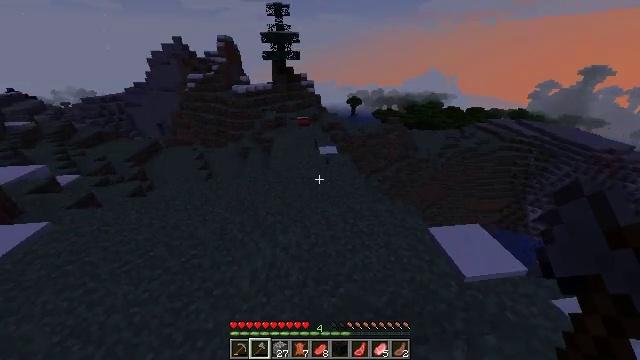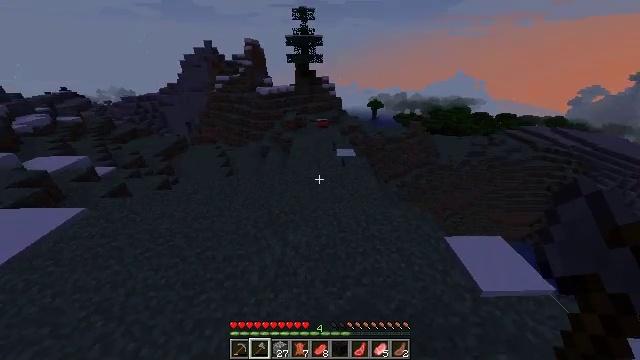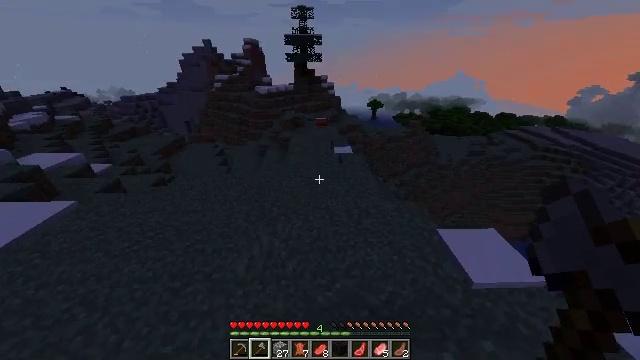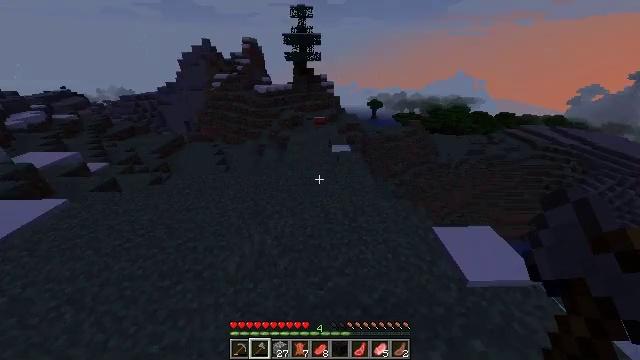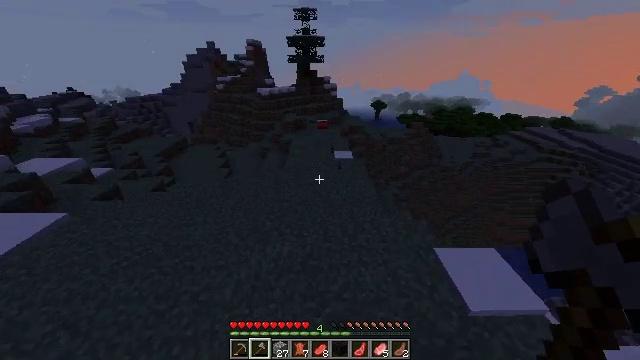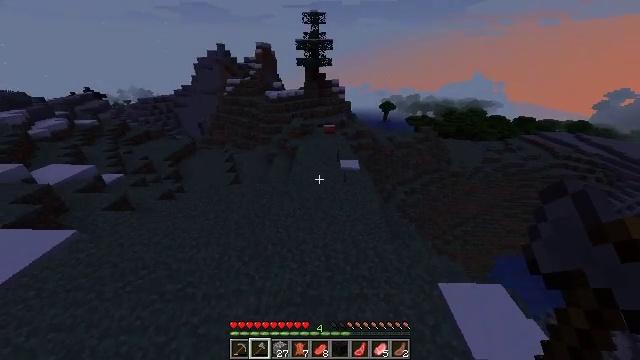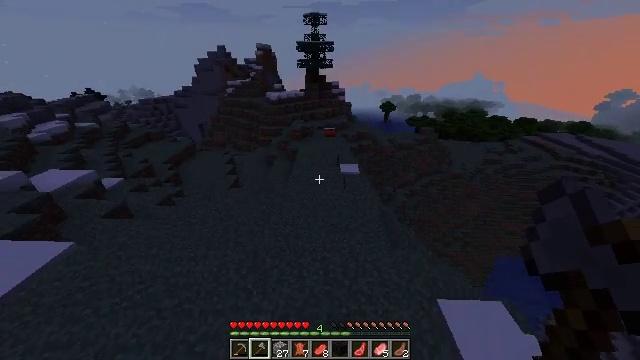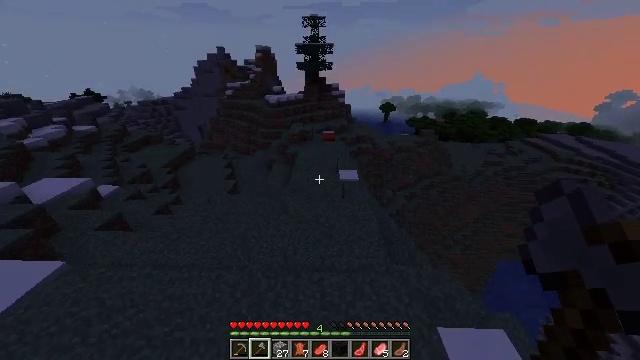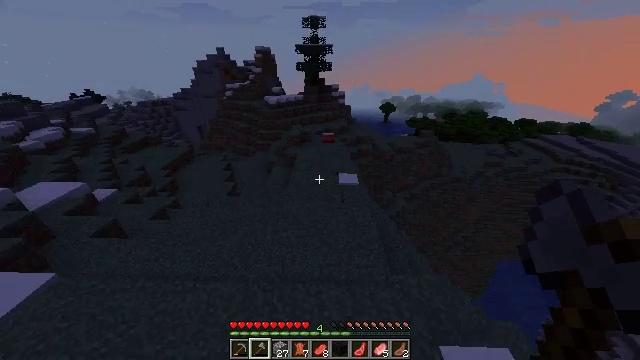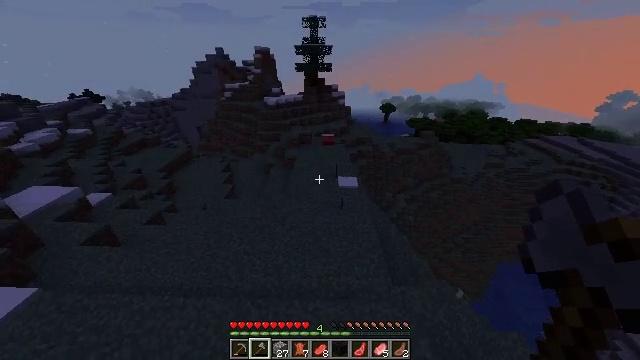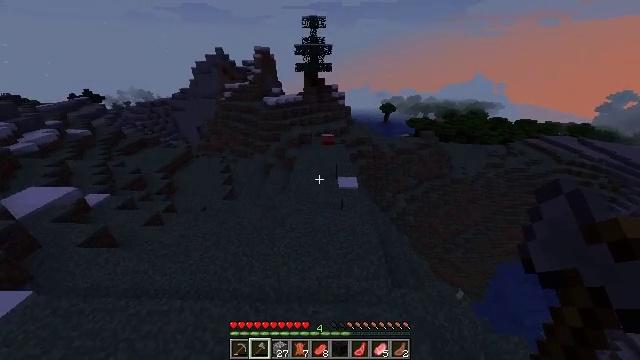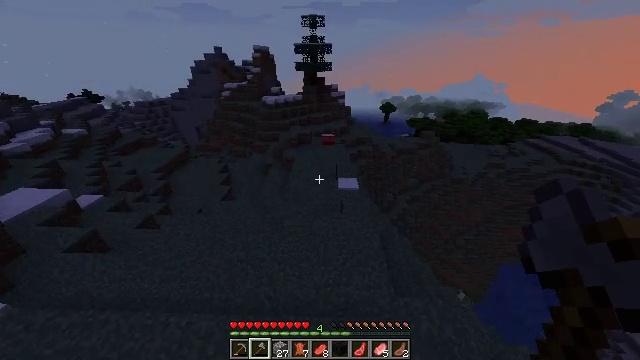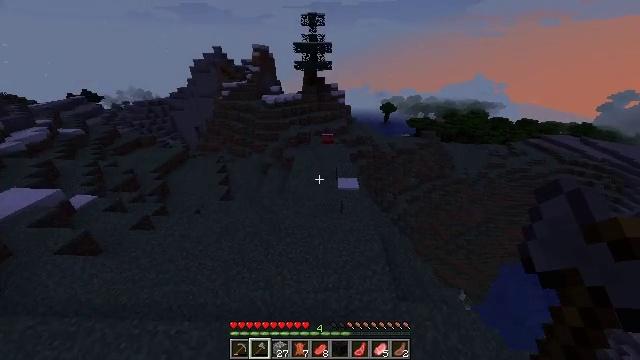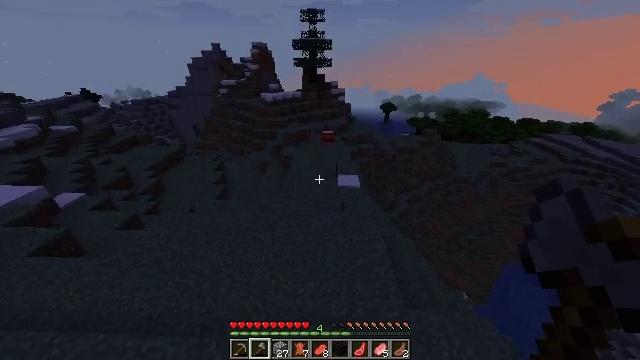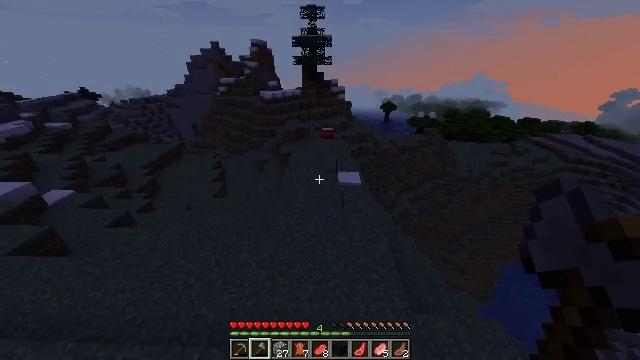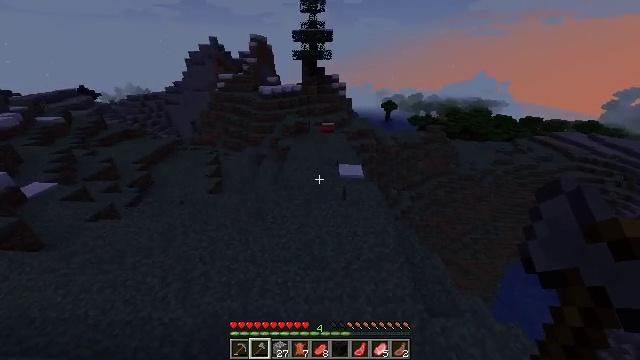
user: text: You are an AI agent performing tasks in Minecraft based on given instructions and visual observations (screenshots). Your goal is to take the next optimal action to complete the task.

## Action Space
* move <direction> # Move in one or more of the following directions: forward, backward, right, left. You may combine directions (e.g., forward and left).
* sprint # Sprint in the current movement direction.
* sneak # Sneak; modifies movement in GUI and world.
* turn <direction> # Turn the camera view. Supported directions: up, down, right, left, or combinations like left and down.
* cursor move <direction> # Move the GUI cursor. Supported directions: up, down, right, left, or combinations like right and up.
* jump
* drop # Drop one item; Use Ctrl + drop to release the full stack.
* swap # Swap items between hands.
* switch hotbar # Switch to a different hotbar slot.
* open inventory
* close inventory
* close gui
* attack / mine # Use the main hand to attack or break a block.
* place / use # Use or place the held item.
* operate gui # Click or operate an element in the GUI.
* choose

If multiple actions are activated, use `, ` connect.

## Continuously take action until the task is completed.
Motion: motion action
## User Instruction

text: Mine the red bed from the ground.
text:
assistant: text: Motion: move forward and move left, sprint, turn left
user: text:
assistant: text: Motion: move forward and move left, sprint
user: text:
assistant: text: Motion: move forward, sprint
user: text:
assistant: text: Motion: move forward, sprint, jump
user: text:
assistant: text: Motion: move forward, sprint, turn left, jump
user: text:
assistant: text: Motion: move forward, sprint, jump
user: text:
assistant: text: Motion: move forward, sprint, jump
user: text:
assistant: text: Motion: move forward, sprint, jump
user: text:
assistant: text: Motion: move forward, sprint, jump
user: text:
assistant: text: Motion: move forward, sprint, jump
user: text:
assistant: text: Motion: move forward, sprint, jump
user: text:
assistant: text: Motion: move forward, sprint, jump
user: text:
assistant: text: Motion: move forward, sprint, jump
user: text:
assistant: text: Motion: move forward, sprint, jump
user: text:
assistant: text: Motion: move forward, sprint, jump
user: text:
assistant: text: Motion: move forward, sprint, turn left, jump
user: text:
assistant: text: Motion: move forward, sprint, turn right, jump
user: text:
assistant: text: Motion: move forward, sprint, jump
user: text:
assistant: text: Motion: move forward, sprint, jump
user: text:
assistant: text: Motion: move forward, sprint, jump
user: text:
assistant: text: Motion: move forward, sprint, jump
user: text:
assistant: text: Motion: move forward, sprint, jump
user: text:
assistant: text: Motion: move forward, sprint, jump
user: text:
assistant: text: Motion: move forward, sprint, jump
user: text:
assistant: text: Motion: move forward, sprint
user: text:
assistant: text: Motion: move forward, sprint
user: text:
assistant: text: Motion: move forward, sprint, jump
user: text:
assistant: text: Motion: move forward, sprint, jump
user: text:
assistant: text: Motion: move forward, sprint, jump
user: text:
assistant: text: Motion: move forward, sprint, turn right, jump